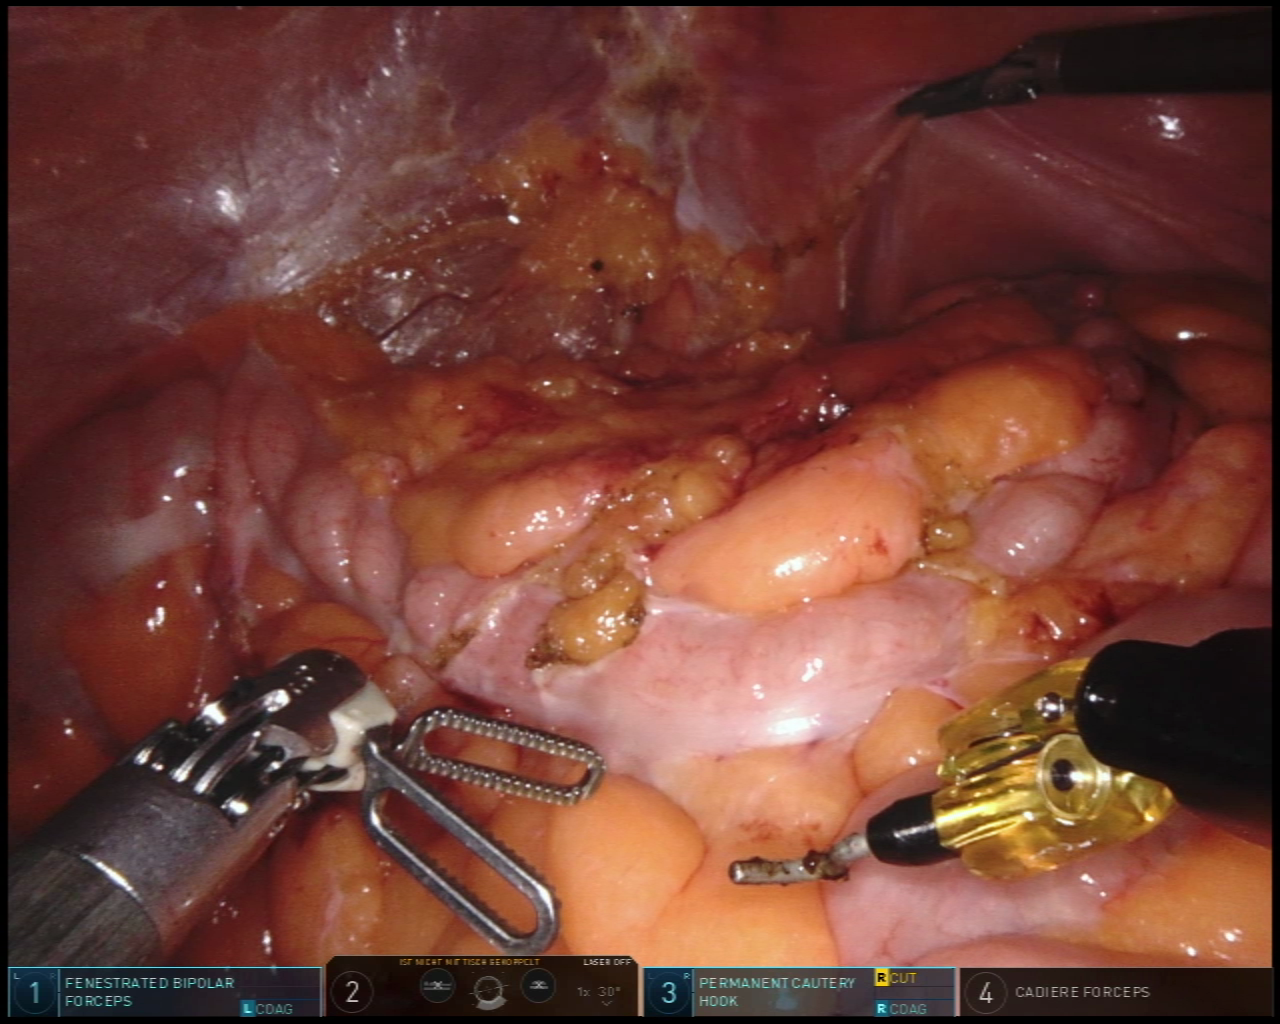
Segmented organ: colon
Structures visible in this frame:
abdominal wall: yes
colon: yes
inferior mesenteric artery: no
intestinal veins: no
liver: no
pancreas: no
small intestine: yes
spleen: no
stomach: no
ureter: no
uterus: no
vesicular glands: no